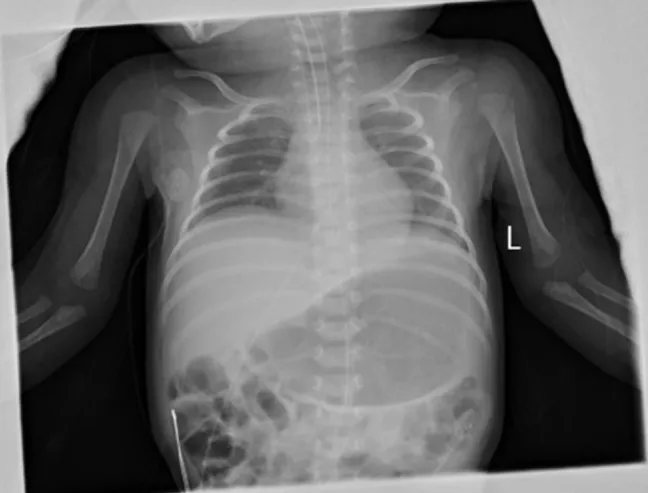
Anterio-posterial Chest and abdominal X-ray on DOL 23. The anterio-posterial chest and abdominal X-ray on DOL23 showed a slightly decreased lung volume with normal lung parenchyma and heart image. The right diaphragm was at the right 6-7 intercostal space and was 1 intercostal space higher than the left side.
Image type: radiology (x_ray)